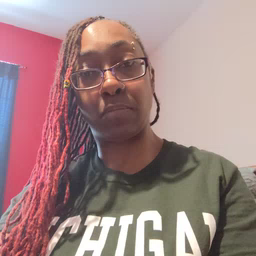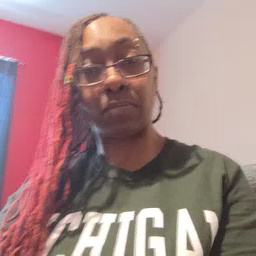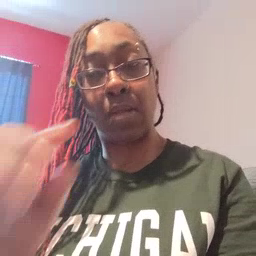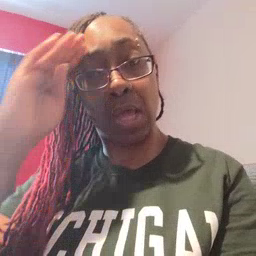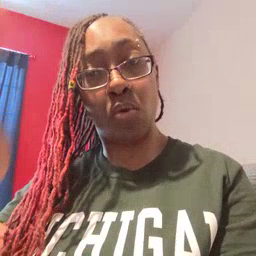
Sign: hello